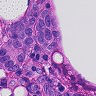
Metastatic tissue present: yes